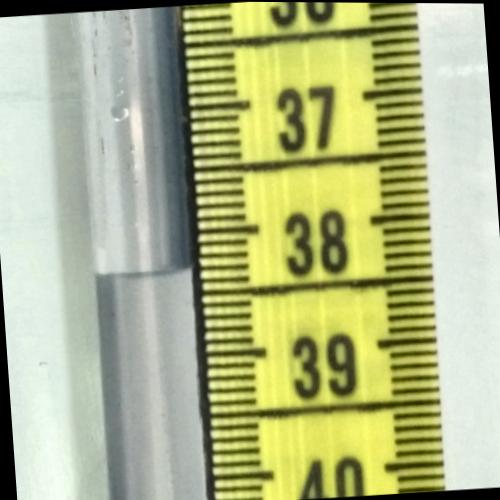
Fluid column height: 38.3 cm